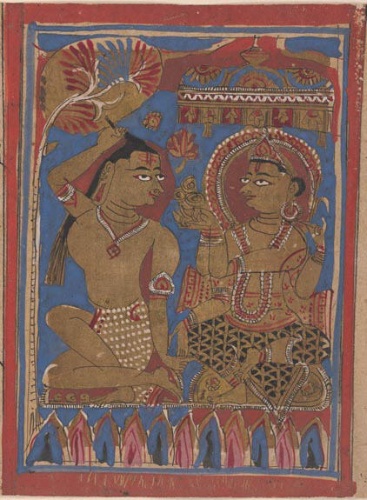
Date: 15th century
Object type: Folio
Classification: Paintings
Medium: Ink, opaque watercolor, and gold on paper
Culture: India (Gujarat)
Dimensions: Overall: 4 3/8 x 10 5/8 in. (11.1 x 27 cm)
Department: Asian Art
Credit line: Rogers Fund, 1955
Accession year: 1955
Repository: Metropolitan Museum of Art, New York, NY